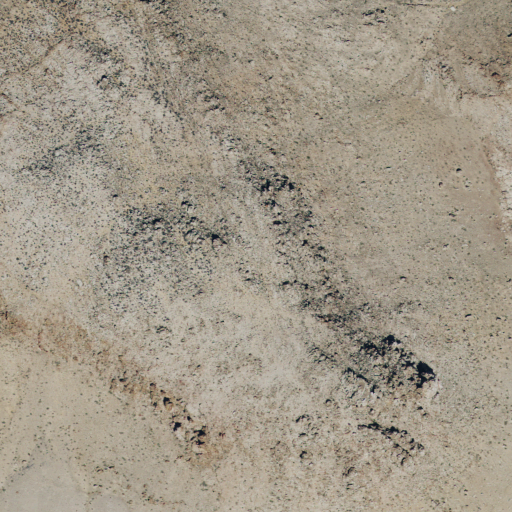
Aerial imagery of cliff(s) in Utah named Warm Point containing shrub and grassland